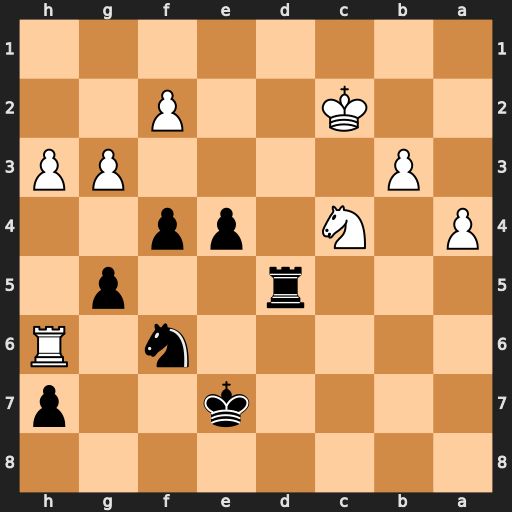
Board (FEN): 8/4k2p/5n1R/3r2p1/P1N1pp2/1P4PP/2K2P2/8
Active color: b
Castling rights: -
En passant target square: -
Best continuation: e3 Nxe3 fxe3